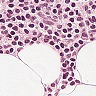
Metastatic tissue present: no